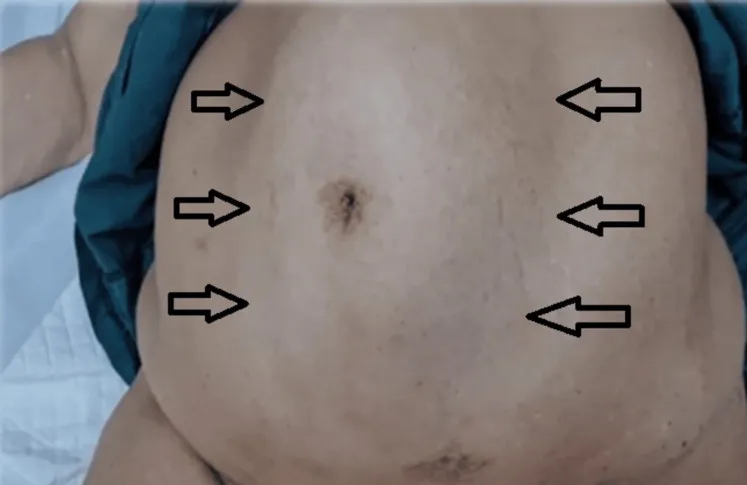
Diastasis of the rectus abdominis evident upon increased intra-abdominal pressure in the supine position.
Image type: endoscopy (other_endoscopy)